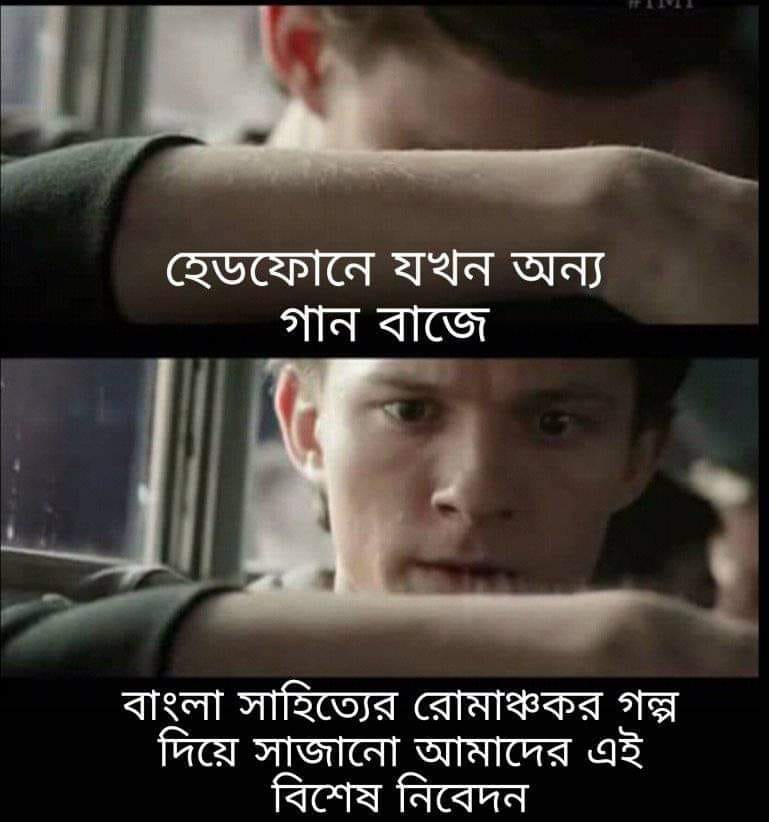
Caption:  হেডফোনে যখন অন্য গান বাজে     বাংলা সাহিত্যের রোমাঞ্চকর গল্প দিয়ে সাজানো আমাদের এই বিশেষ নিবেদন
Label: non-hate